Question: After reading <URL> interesting article I have some questions.
This table shows a deadlock situation :

> T1 holds X lock on all rows with c1=5 on table t_lock1 while T2 holds
X lock on all rows with C1=1 on table t_lock2. Now each of these transactions wants to update the rows previously
locked by the other. This results in a deadlock.
Question #1
-
So it seems from this example that transaction holds a lock ....is it correct?
Question #2
> ...T1 holds X lock on all rows with c1=5 on table t_lock1...
-
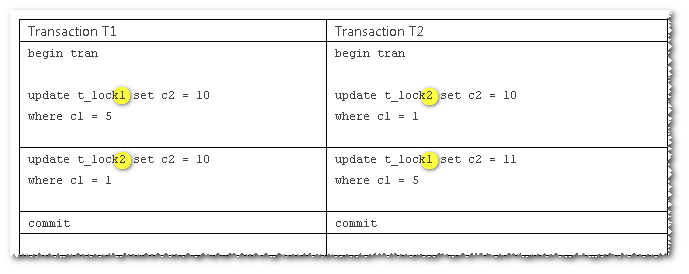
Answer: >
No. The statement that you execute - a 'SELECT' or an 'UPDATE' will acquire the locks. Depending on your transaction isolation level setting, the duration of how long the (shared) locks (for a reading 'SELECT') will be held differs - that's all. Shared locks normally are held only very briefly, while update and exclusive locks are held until the transaction ends. The transaction might the locks - but it's the transaction that acquires the locks...
> *...T1 holds X lock on all rows with c1=5 on table t_lock1...*
The locking per row - by default. But why do you think there's only a single row with 'C1=5'? There could be multiple - possibly thousands - and the 'UPDATE' statement will lock by the 'UPDATE' statement.